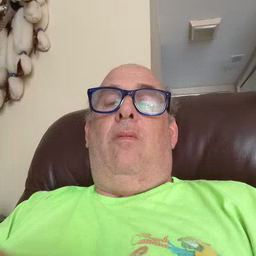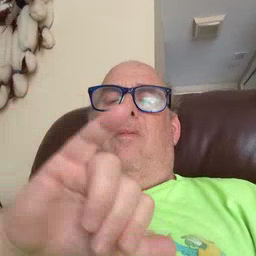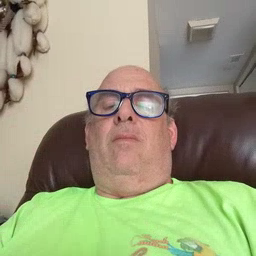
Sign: same